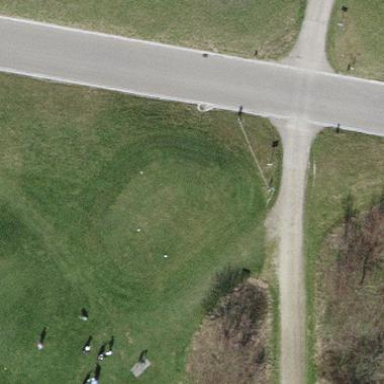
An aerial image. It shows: Golf tee area covered with grass.